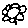
Label: flower